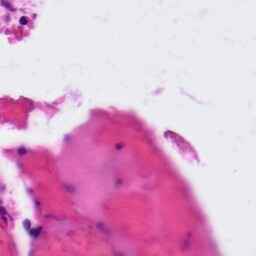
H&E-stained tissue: Colon